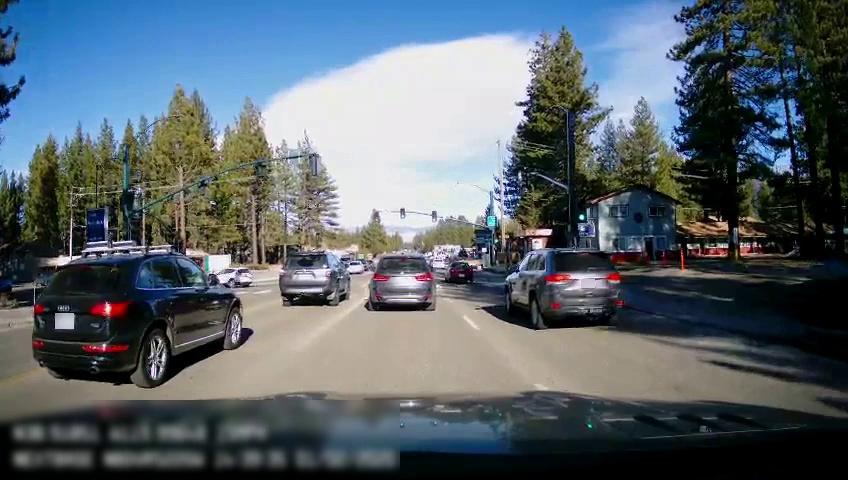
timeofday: Day
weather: Sunny
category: Drivable Space
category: Vehicles | Car
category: Vehicles | Car
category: Vehicles | SUV
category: Vehicles | Car
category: Vehicles | SUV
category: Vehicles | SUV
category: Vehicles | SUV
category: Lanes | Opposite Lane
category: Lanes | Current Lane
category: Lanes | Current Lane
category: Traffic | Lights
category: Traffic | Signs
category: Traffic | Lights
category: Traffic | Lights
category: Traffic | Lights
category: Traffic | Lights
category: Traffic | Lights